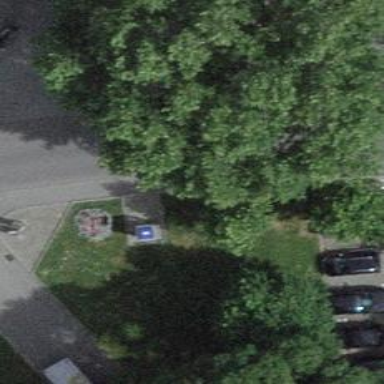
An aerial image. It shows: Telephone amenity.